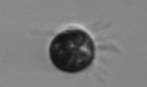
Label: Balanion